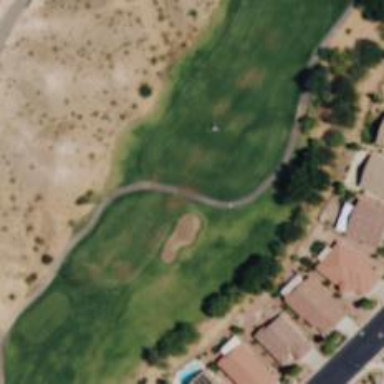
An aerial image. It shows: Service road used as golf cart path.